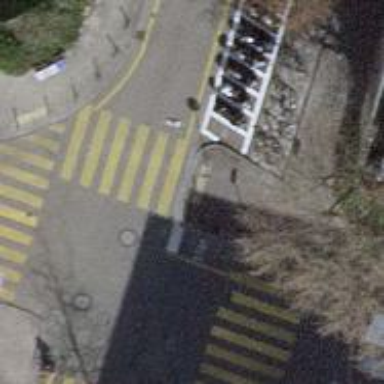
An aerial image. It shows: Uncontrolled zebra crossing with yellow markings on the road.